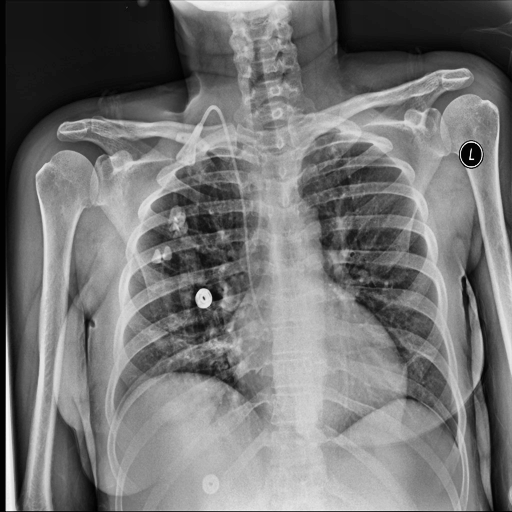
Finding: NORMAL